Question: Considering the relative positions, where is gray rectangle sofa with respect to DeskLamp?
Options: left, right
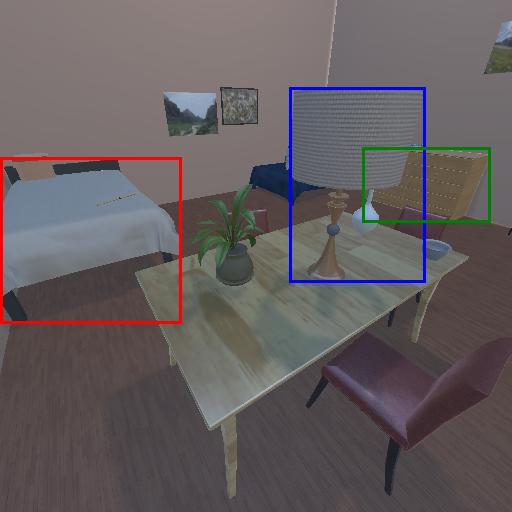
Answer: left